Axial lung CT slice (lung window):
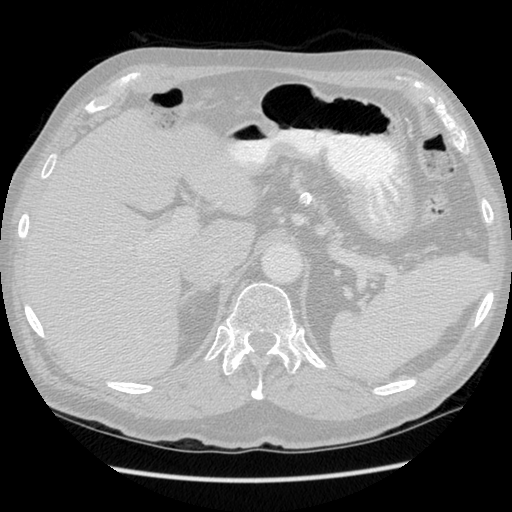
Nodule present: no